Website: apple
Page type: customer-info-address
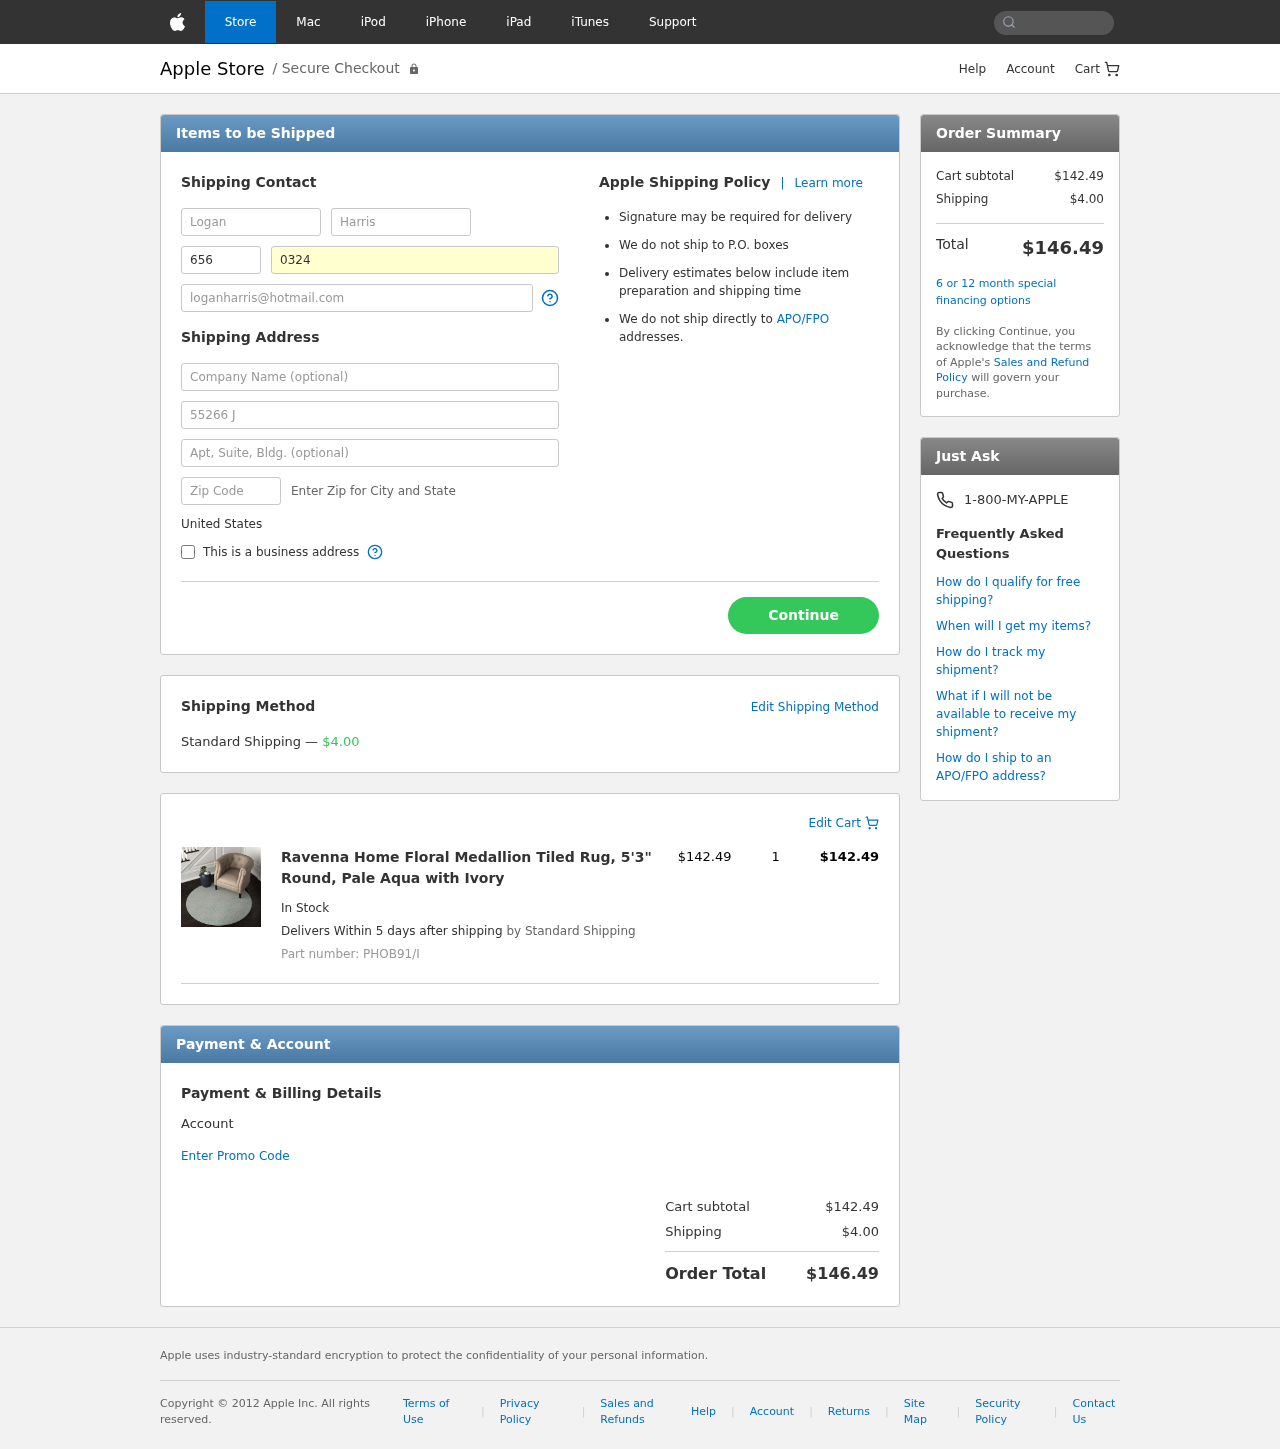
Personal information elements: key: PII_COUNTRY
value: United States
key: PII_FIRSTNAME
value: Logan
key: PII_LASTNAME
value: Harris
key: PII_PHONE_AREA
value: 656
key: PII_PHONE_LINE
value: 0324
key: PII_EMAIL
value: loganharris@hotmail.com
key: PII_STREET
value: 55266 James Fall
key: PII_STREET2
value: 319 Calderon Road Suite 453
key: PII_POSTCODE
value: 51061
Product elements: key: PRODUCT1_NAME
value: Ravenna Home Floral Medallion Tiled Rug, 5'3" Round, Pale Aqua with Ivory
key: PRODUCT1_PRICE
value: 142.49
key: PRODUCT1_QUANTITY
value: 1
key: PRODUCT1_SKU
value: PHOB91/I
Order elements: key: ORDER_SHIPPING_COST
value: $4.00
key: ORDER_ITEM_TOTAL
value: $142.49
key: ORDER_SUBTOTAL
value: $142.49
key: ORDER_TOTAL
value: $146.49